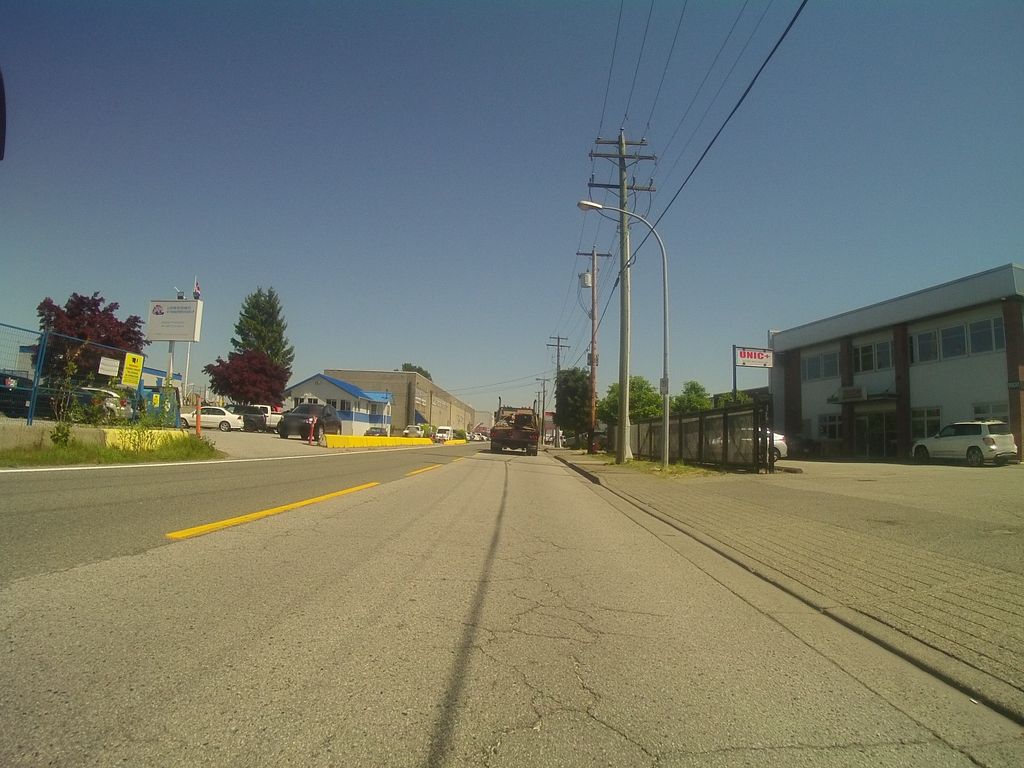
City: vancouver